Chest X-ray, PA view. Patient: 56 years old, sex F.
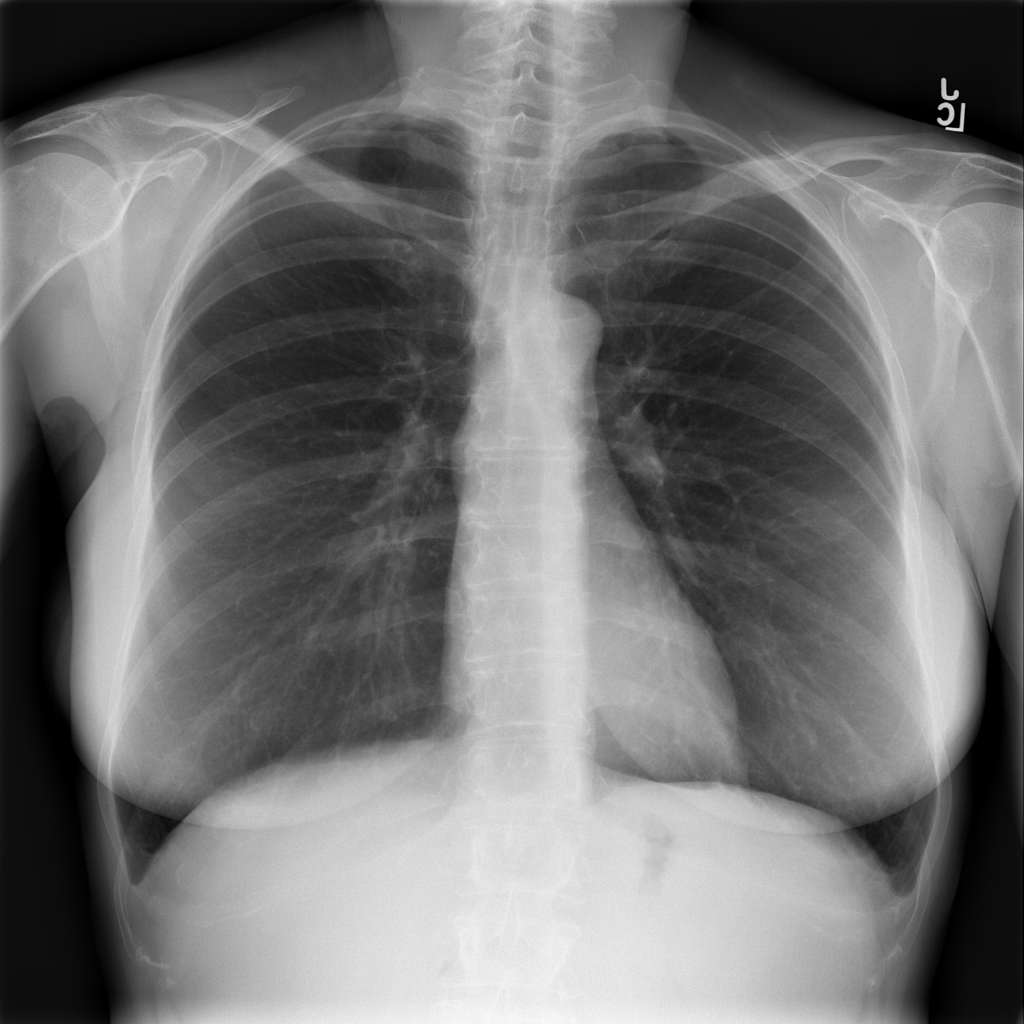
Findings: Fibrosis